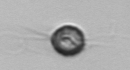
Label: Acanthoica_quattrospina